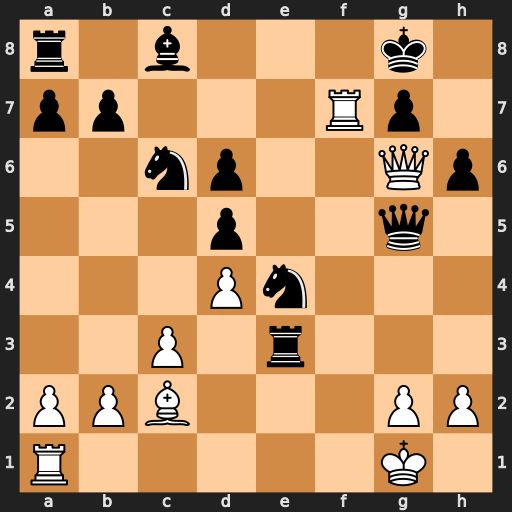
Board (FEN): r1b3k1/pp3Rp1/2np2Qp/3p2q1/3Pn3/2P1r3/PPB3PP/R5K1
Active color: w
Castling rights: -
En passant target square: -
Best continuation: Rxg7+ Kh8 Rh7#